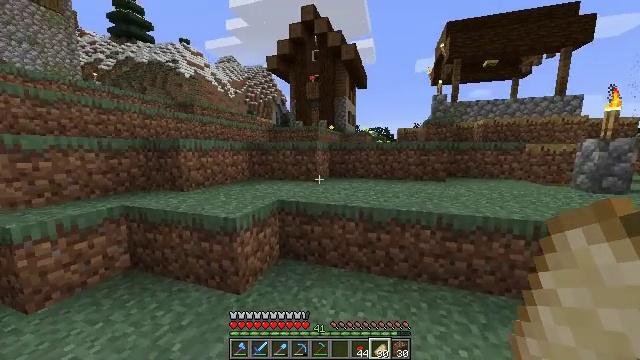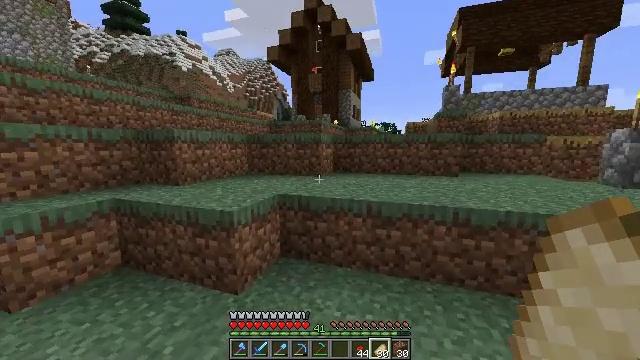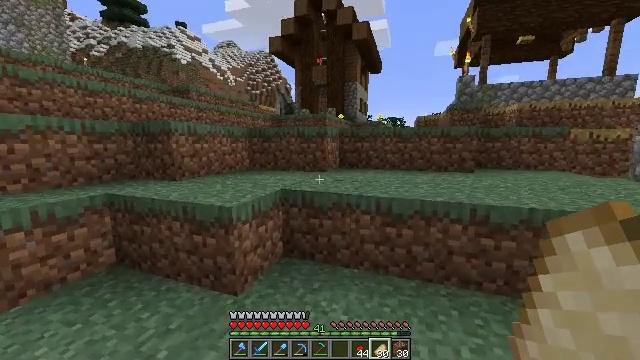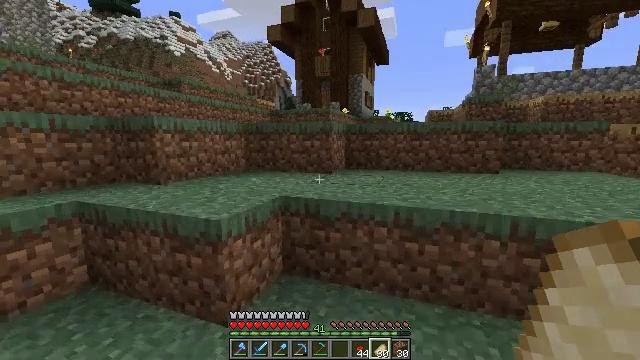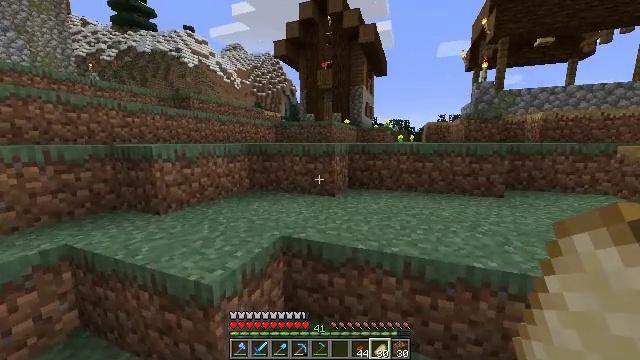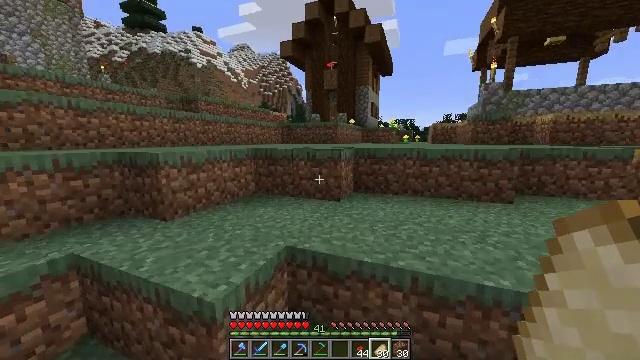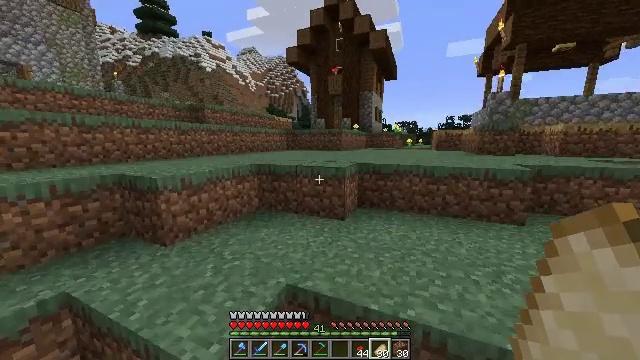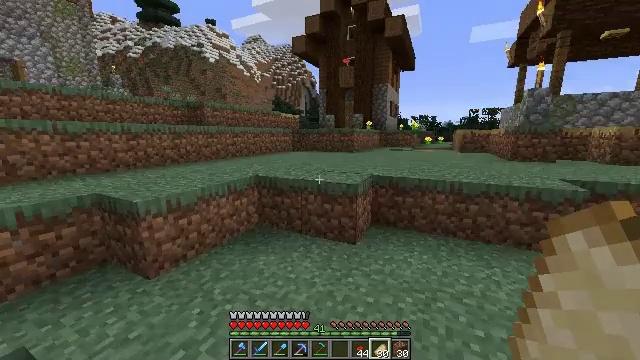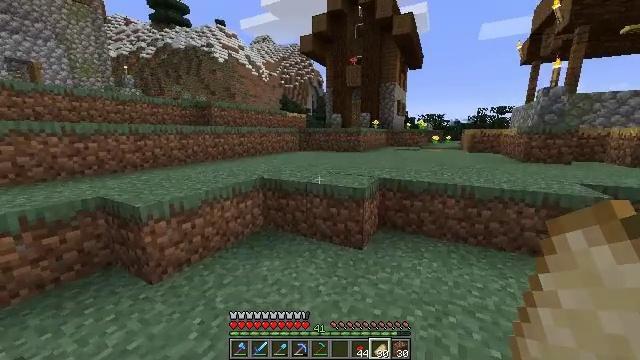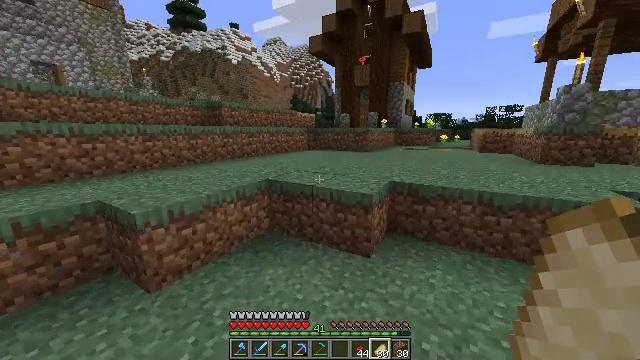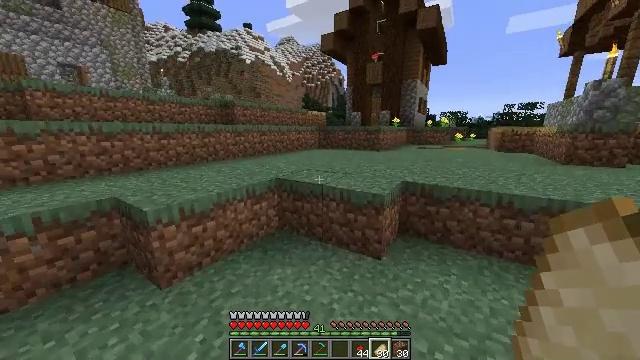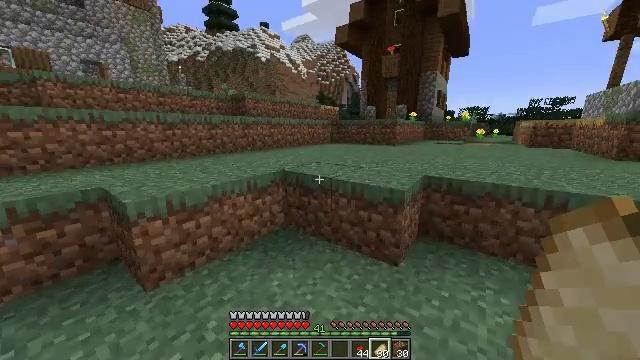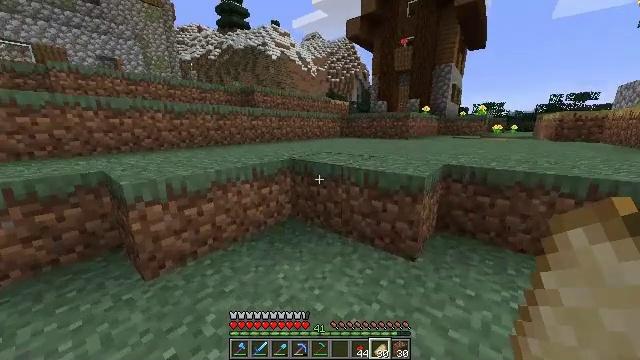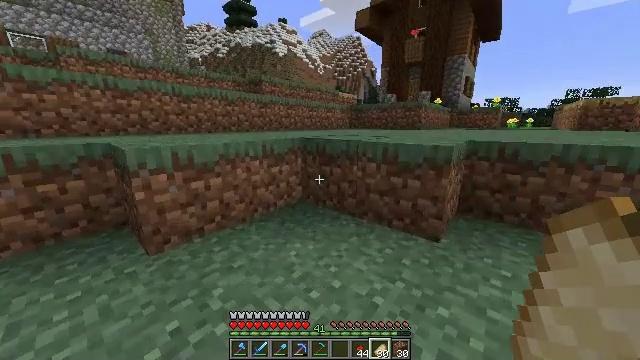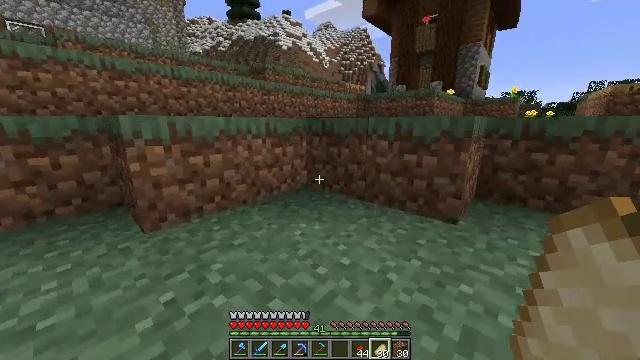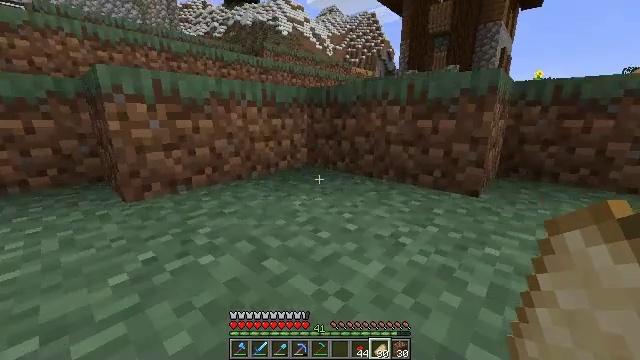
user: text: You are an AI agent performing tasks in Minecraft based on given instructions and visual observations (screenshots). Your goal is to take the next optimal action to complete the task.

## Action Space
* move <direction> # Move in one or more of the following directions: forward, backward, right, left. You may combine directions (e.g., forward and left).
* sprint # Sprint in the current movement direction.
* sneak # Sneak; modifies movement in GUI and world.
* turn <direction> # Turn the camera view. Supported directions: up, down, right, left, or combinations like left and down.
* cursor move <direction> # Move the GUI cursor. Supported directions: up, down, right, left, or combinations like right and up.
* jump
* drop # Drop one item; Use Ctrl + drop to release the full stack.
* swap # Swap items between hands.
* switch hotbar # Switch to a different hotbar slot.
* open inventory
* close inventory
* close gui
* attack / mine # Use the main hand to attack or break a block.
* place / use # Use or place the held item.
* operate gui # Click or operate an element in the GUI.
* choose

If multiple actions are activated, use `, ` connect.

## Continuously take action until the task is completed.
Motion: motion action
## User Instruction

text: Mine the cartography table.
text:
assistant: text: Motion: move forward, jump
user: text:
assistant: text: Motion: move forward, turn left, jump
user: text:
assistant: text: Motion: move forward, sprint, jump
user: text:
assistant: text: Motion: move forward, sprint, jump
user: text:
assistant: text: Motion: move forward, sprint, turn left, jump
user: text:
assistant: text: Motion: move forward, sprint, turn left, jump
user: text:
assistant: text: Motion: move forward, sprint, turn left, jump
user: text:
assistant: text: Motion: move forward, turn left, jump
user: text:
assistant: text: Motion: move forward, turn left, jump
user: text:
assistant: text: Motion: move forward, turn left, jump
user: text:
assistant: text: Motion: move forward, turn left, jump
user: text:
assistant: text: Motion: move forward, turn left, jump
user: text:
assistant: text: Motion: move forward, turn left, jump
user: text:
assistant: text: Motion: move forward, turn left, jump
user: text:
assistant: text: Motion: move forward, sprint, jump
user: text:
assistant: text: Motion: move forward, sprint, jump
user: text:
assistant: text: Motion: move forward, sprint, jump
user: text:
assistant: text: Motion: move forward, sprint, jump
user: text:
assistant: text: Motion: move forward, sprint, jump
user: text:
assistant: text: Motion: move forward, jump
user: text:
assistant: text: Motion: move forward, jump
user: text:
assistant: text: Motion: move forward, jump
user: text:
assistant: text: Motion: move forward, jump
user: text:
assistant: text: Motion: move forward, turn right, jump
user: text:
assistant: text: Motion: move forward, sprint, turn right, jump
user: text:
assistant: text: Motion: move forward, sprint, turn right and up, jump
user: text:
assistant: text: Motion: move forward, sprint, turn right, jump
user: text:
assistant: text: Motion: move forward, sprint, jump
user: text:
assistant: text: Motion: move forward, sprint, jump
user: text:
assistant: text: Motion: move forward, turn left, jump